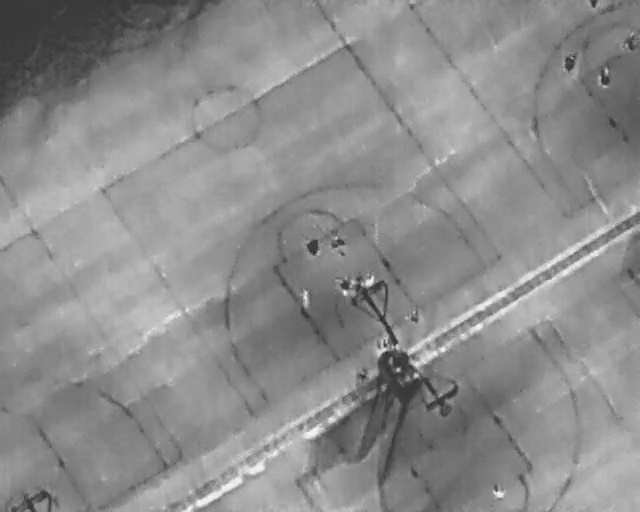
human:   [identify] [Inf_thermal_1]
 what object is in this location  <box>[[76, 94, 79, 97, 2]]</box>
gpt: <ref>1 medium person at the bottom right</ref>